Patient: sex M, age 63
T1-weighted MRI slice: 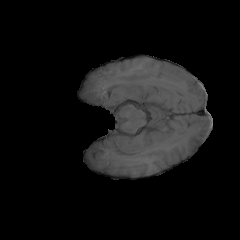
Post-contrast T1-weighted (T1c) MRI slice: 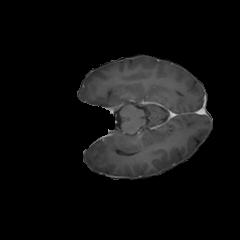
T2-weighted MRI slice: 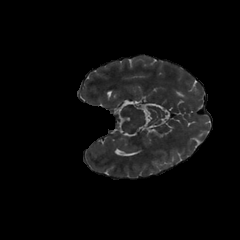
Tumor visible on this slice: no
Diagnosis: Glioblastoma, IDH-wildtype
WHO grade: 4